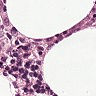
Metastatic tissue present: yes